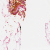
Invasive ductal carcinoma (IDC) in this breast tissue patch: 0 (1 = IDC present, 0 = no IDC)